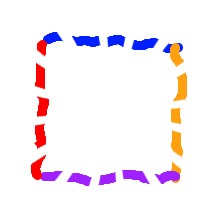
Shape: square